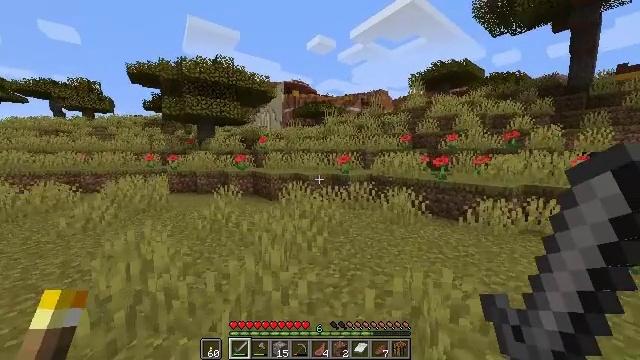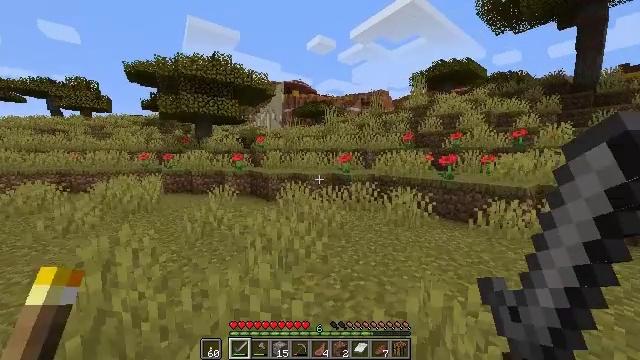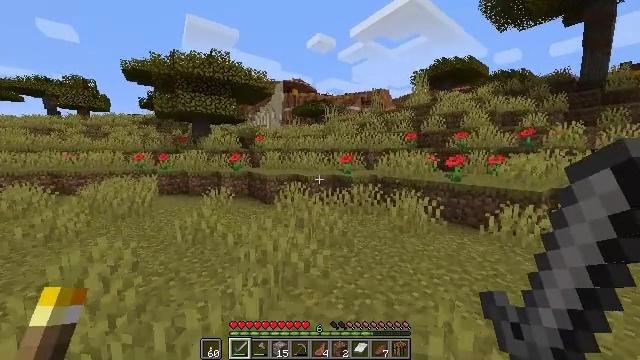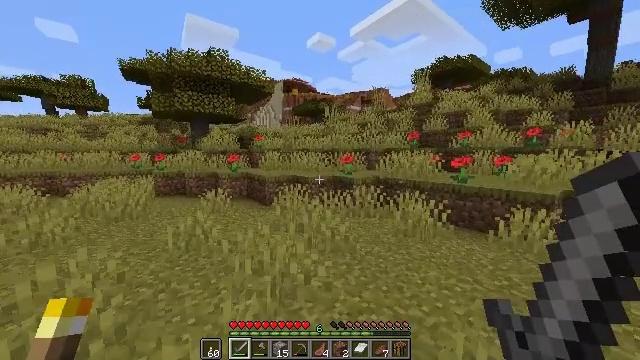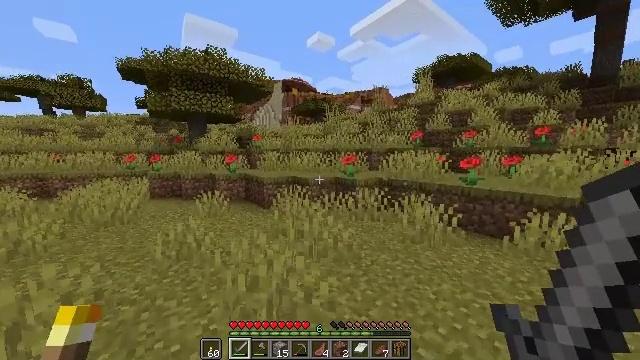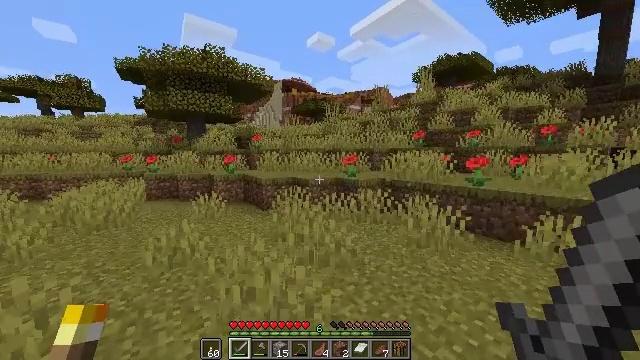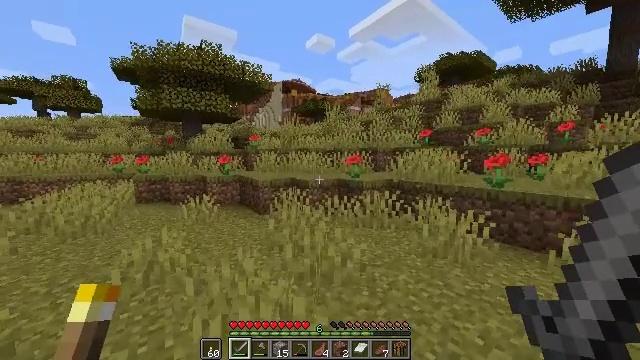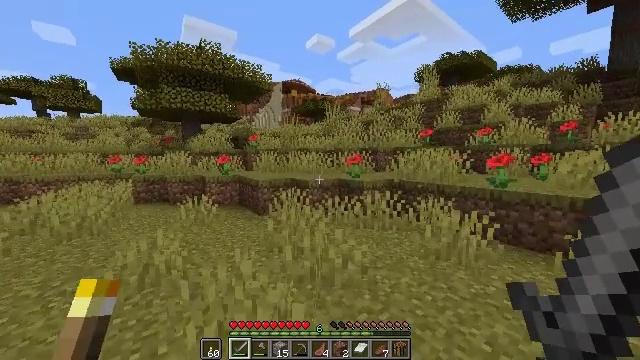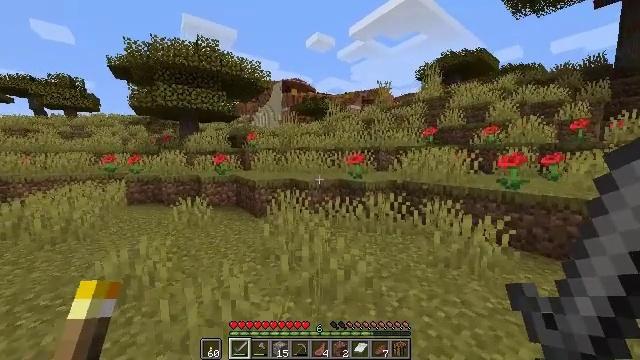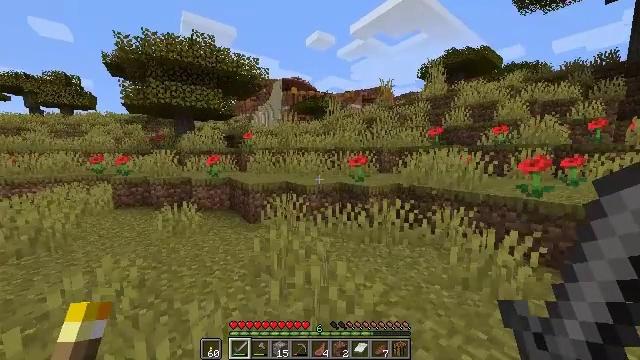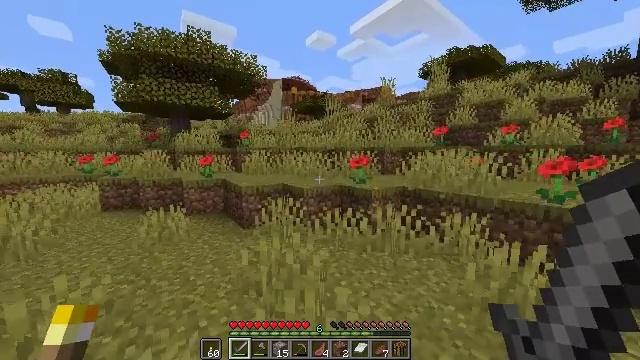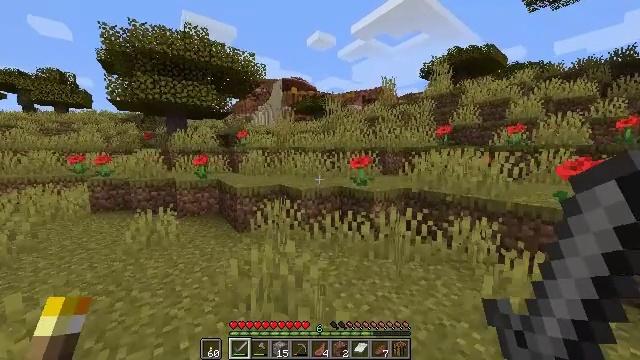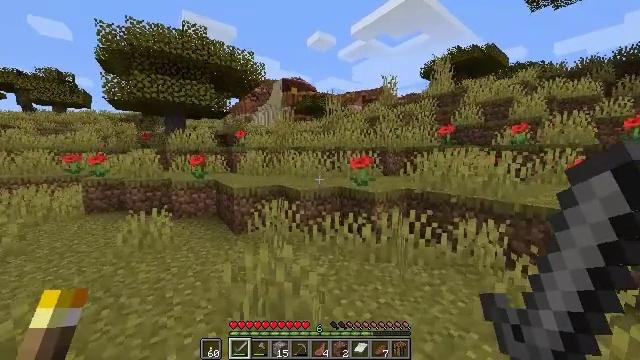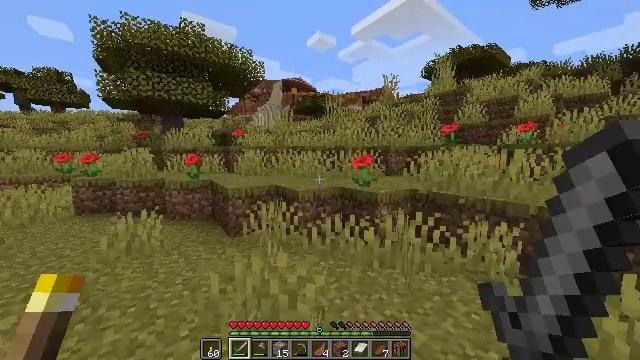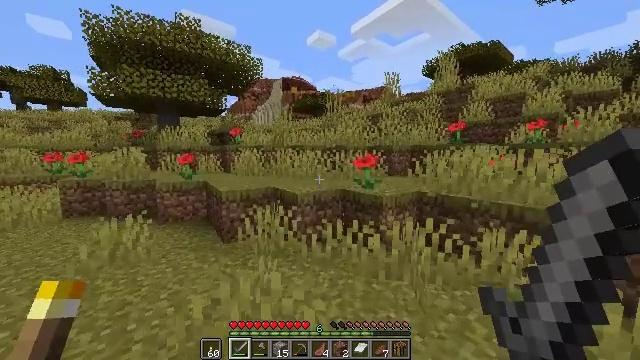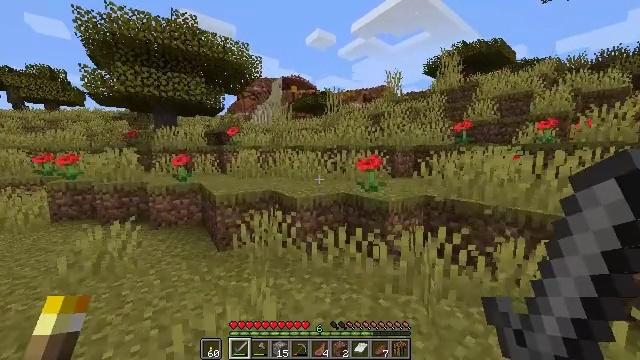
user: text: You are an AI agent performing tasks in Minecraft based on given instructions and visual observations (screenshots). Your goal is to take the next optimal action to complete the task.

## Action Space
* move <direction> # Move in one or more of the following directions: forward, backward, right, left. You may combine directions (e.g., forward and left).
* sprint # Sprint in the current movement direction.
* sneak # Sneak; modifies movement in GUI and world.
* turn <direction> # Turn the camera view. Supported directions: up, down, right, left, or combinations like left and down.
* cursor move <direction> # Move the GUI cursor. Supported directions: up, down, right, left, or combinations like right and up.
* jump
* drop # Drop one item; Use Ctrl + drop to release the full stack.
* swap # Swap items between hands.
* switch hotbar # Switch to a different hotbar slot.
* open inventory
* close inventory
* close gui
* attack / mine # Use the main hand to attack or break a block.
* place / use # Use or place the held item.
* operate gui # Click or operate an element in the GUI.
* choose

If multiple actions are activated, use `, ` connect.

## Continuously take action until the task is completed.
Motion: motion action
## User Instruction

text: Mine the sugar cane near rivers.
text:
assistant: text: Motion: move forward, sprint
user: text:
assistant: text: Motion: move forward, sprint
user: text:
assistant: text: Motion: move forward, sprint
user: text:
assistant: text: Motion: move forward, sprint
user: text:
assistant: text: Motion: move forward, sprint
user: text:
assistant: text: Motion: move forward, sprint
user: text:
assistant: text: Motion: move forward, sprint
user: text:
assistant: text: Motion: move forward, sprint
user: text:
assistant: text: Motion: move forward, sprint
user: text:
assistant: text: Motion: move forward, sprint
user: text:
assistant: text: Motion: move forward, sprint
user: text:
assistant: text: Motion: move forward, sprint
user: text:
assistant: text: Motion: move forward, sprint
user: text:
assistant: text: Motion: move forward, sprint
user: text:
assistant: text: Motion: move forward, sprint
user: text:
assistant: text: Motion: move forward, sprint
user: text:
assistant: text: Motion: move forward, sprint
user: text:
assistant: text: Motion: move forward, sprint
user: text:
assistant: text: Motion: move forward, sprint
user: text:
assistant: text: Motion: move forward, sprint
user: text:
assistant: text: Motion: move forward, sprint, jump
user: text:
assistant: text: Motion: move forward, sprint, jump
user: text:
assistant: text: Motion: move forward, sprint, jump
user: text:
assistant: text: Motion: move forward, sprint, jump
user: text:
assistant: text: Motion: move forward, sprint, jump
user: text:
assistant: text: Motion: move forward, sprint, jump
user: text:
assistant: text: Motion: move forward, sprint
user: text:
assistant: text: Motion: move forward, sprint
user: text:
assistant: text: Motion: move forward, sprint
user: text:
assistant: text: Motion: move forward, sprint